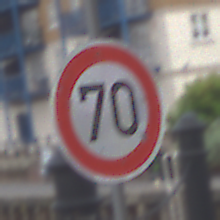
Verkehrszeichen: Geschwindigkeit70
Umgebung: Outdoor, Urban
Tageszeit: MorningAfternoon
Wetter: Overcast
Licht: Natural
Jahreszeit: NotSpecified
Kontrast: LowContrast